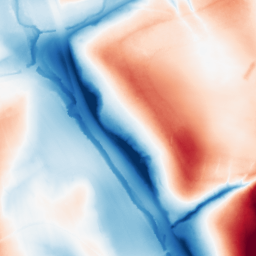
Category: classical
Decomposition family: gaussian_anisotropic
Decomposition parameters: sigma_x: 50
sigma_y: 5
Upsampling method: bspline
Upsampling parameters: scale: 4
Upsampling scale: 4